Question: I try to filter data with a date field. Please see my below image.

There is a two text boxes and a button in my webpage. I try to filter the customer data
in between the selected date range. I call my setGridParam inside the button click event.
Please see my HTML below.
'''
$("#Button1").click(function () {
var fromdate = $("#txtFrom").val();
var todate = $("#txtTo").val();
jQuery("#jQGridDemo").jqGrid('setGridParam', {
url: "/Home/GetFilterData?sidx=" + fromdate + "&sord=" + todate, page: 1
}).trigger("reloadGrid");
});
'''
And this is my controller action
'''
[HttpPost]
public JsonResult GetFilterData(string sidx, string sord)
{
using (jQGridDemoEntities db = new jQGridDemoEntities())
{
var customers = new List<Customer>();
customers = db.Customers.ToList();
return Json((
from customer in customers
orderby customer.Id descending
select new[]{
customer.Id.ToString(CultureInfo.InvariantCulture),
customer.FirstName,
customer.LastName,
customer.IsMale.ToString(),
customer.Address,
customer.Email,
customer.Phone,
customer.Country.Name,
customer.Note,
customer.Created.ToString()
}).ToArray(), JsonRequestBehavior.AllowGet);
}
}
'''
I call this function in SetGridParam function but this action is not fired.
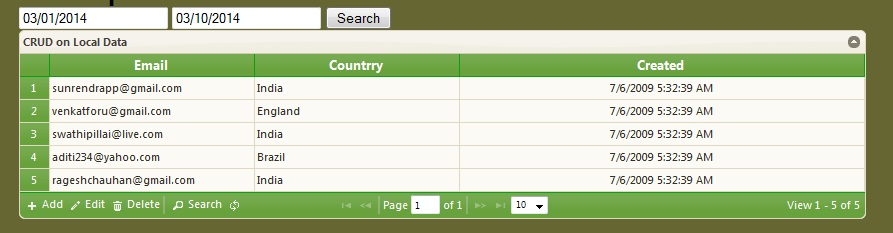
Answer: The parameters 'sidx' and 'sord' are build dynamically based on the options 'sortname' and 'sortorder'. So if you really need to set the parameters you should use 'setGridParam' with object having 'sortname' and 'sortorder' properties.
You use 'fromdate' and 'todate' as the values for 'sidx' and 'sord'. So I suspect that you need just send some parameter to the server and you try to use existing parameters. It's not the best way. I would recommend you to introduce parameters 'fromDate' and 'toDate' and to use 'postData' parameters with functions as jqGrid option:
'''
// create jqGrid with additional postData parameter
$("#jQGridDemo").jqGrid({
url: "/Home/GetFilterData",
postData: {
fromDate: function () {
return $("#txtFrom").val();
},
toDate: function () {
return $("#txtTo").val();
}
},
...
});
$("#Button1").click(function () {
$("#jQGridDemo").trigger("reloadGrid", [{page: 1}]);
});
'''
You need additionally to change the names of parameters of the 'GetFilterData' actions corresponds to the names of properties of 'postData':
'''
public JsonResult GetFilterData(string fromDate, string toDate)
{
...
}
'''
I recommend you to read <URL> for additional information.